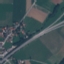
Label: Highway